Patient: sex M, age 58
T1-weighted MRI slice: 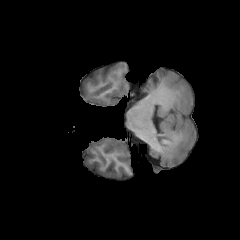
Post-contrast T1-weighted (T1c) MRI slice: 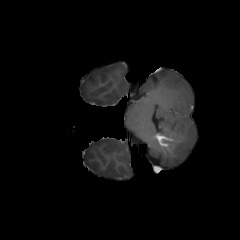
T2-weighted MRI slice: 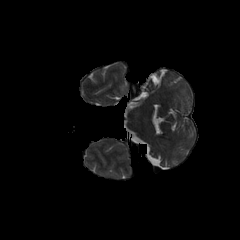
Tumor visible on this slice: no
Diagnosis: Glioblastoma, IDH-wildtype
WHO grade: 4